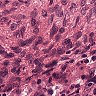
Metastatic tissue present: no